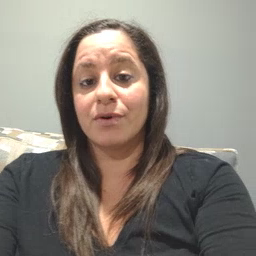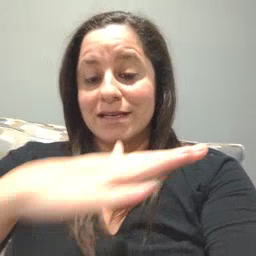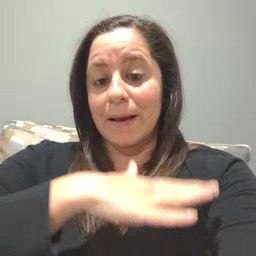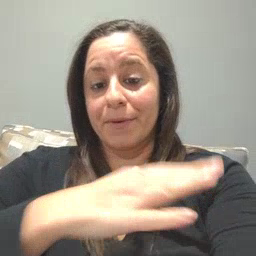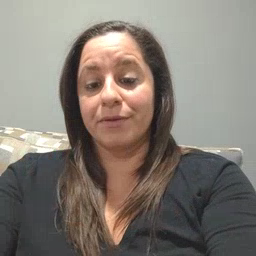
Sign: table